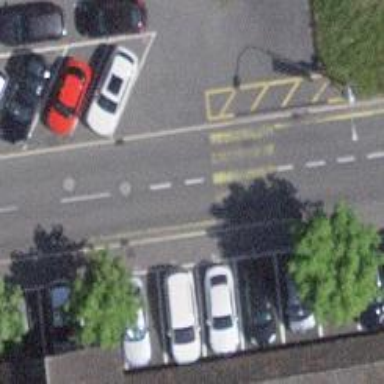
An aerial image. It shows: Uncontrolled zebra crossing with zebra markings.